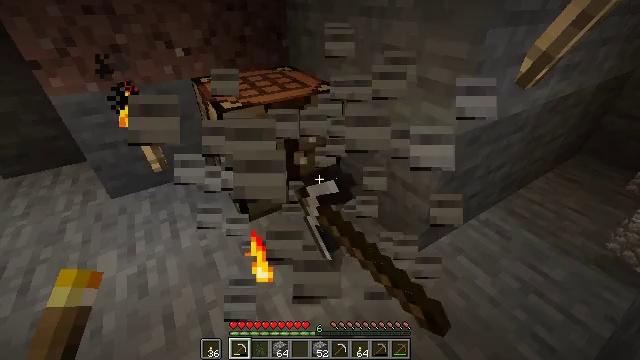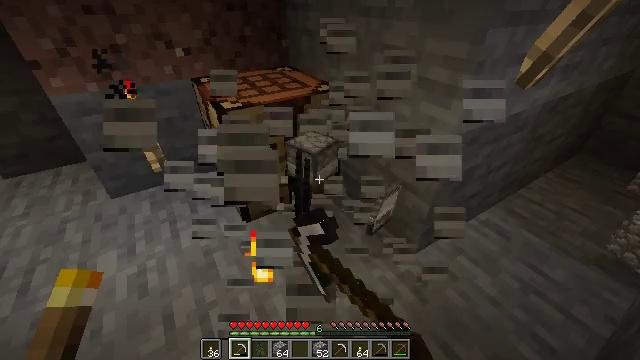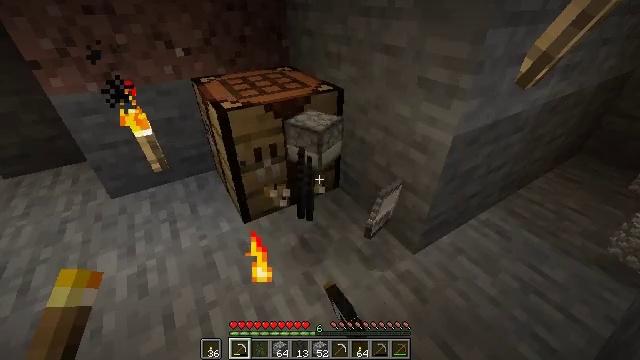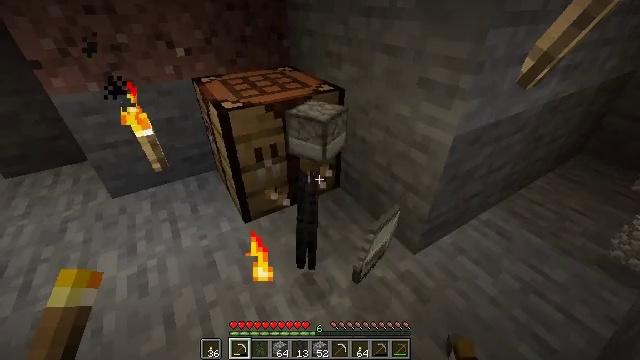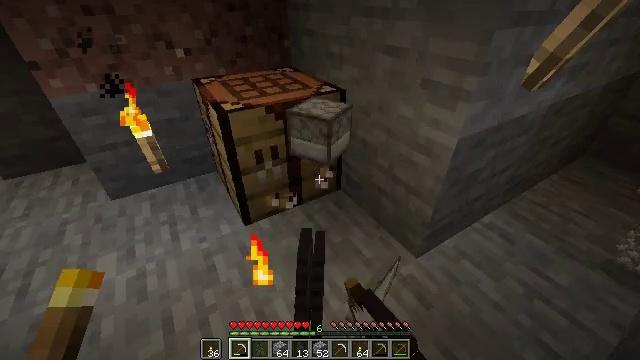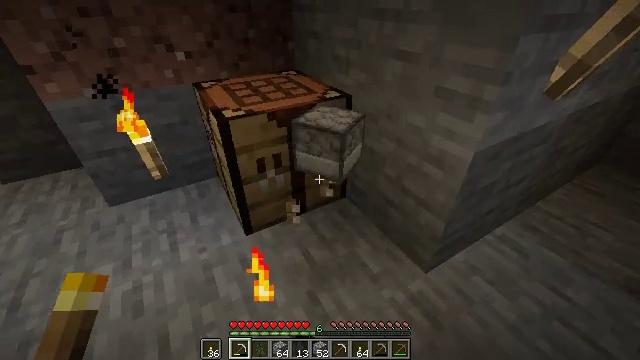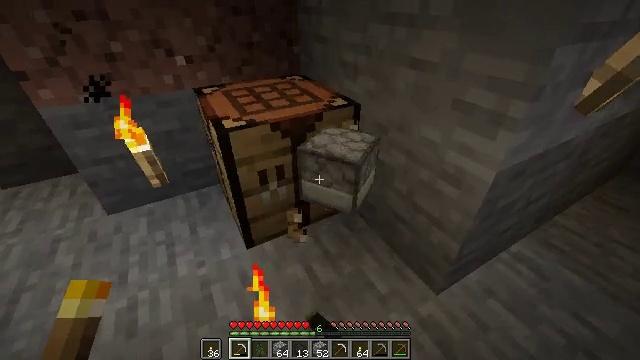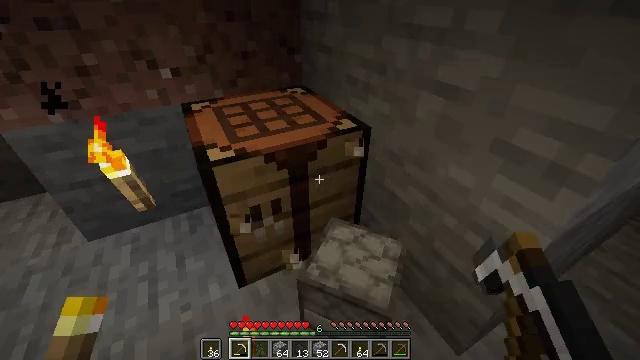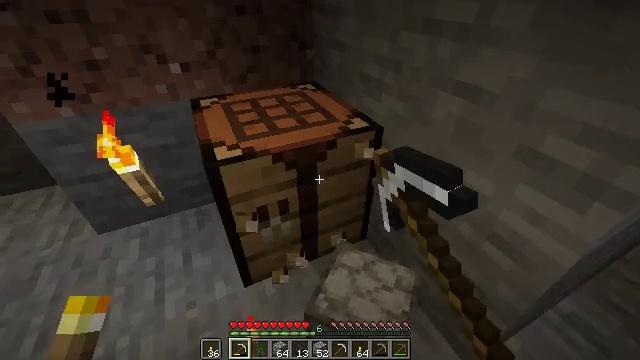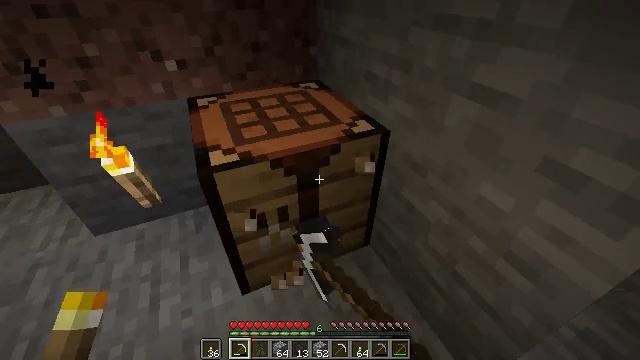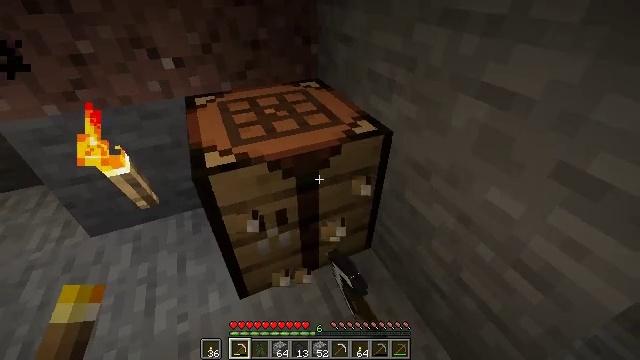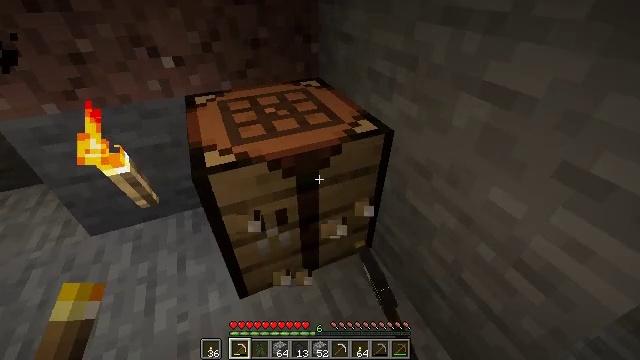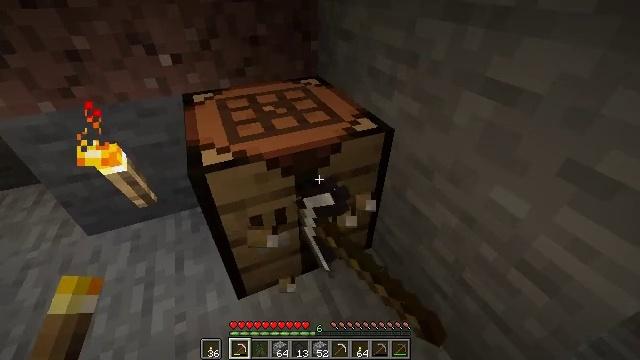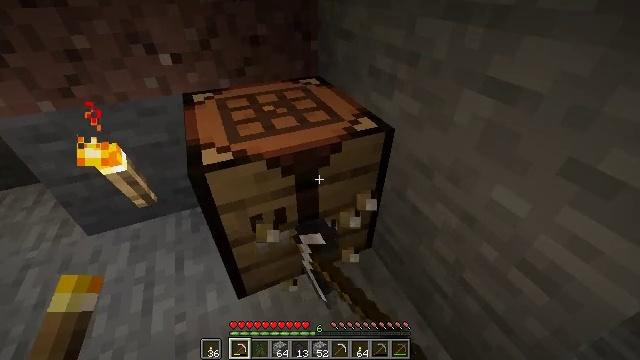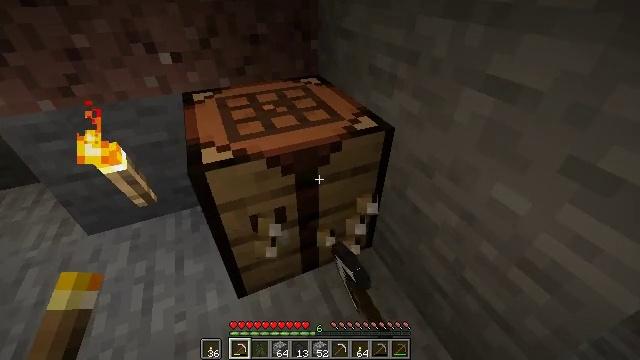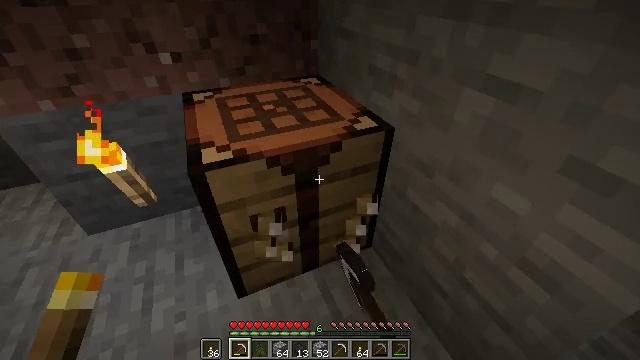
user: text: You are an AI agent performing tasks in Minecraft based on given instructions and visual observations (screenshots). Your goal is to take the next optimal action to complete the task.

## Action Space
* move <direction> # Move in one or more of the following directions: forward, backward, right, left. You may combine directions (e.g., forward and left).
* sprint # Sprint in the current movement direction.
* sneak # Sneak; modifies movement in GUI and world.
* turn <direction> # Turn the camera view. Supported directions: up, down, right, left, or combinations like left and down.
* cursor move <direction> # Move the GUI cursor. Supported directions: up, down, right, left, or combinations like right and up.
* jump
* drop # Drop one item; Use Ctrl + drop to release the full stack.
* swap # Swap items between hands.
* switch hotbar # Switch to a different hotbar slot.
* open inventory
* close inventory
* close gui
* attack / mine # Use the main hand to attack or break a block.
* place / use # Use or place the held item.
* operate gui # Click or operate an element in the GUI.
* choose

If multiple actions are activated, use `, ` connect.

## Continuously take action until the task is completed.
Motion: motion action
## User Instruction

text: Recycle the crafting table.
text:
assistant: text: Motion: attack / mine
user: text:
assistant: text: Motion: attack / mine
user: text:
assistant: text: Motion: attack / mine
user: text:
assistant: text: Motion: move forward, attack / mine
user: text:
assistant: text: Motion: move forward, attack / mine
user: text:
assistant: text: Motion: move forward, turn left, attack / mine
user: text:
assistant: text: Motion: move forward, turn left, attack / mine
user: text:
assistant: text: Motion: turn left and down, attack / mine
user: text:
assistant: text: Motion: turn left, attack / mine
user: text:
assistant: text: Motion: attack / mine
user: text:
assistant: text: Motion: attack / mine
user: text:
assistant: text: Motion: attack / mine
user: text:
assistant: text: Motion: attack / mine
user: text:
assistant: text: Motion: attack / mine
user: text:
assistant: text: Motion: attack / mine
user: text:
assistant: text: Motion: attack / mine
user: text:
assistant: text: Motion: attack / mine
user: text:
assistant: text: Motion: attack / mine
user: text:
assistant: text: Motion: attack / mine
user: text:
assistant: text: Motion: attack / mine
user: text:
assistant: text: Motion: attack / mine
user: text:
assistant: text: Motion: attack / mine
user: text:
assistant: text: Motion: attack / mine
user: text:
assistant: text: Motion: attack / mine
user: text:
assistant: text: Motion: attack / mine
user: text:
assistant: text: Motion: attack / mine
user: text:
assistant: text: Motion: attack / mine
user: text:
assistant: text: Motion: attack / mine
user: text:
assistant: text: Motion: attack / mine
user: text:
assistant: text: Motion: attack / mine